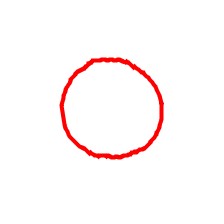
Shape: circle